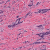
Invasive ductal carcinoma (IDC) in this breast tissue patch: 0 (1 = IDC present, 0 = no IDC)